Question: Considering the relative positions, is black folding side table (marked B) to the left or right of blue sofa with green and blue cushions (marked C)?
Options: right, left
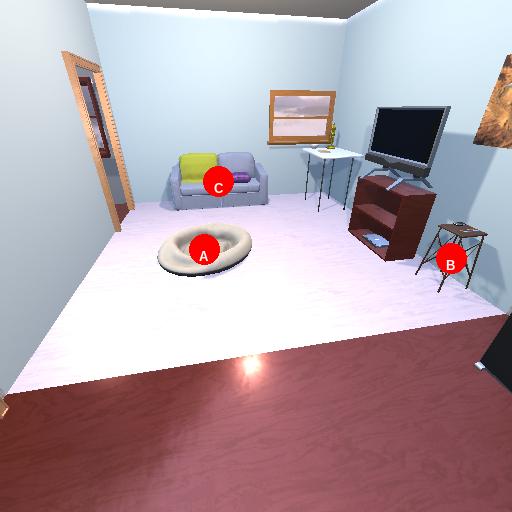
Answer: right